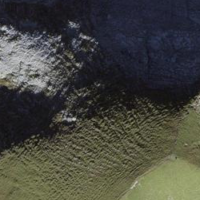
EUNIS habitat code: 50
Species observed at this site:
Aquila chrysaetos
Capra ibex